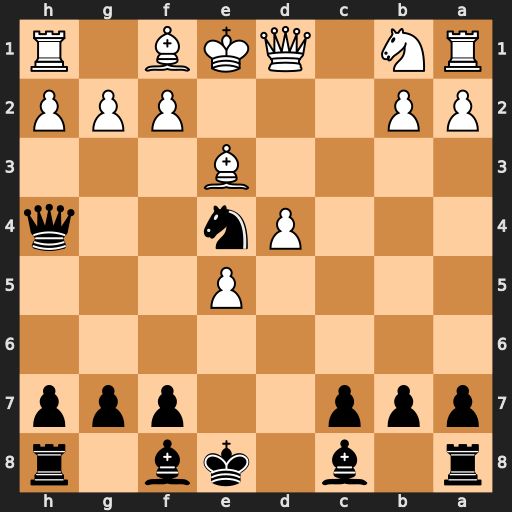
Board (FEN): r1b1kb1r/ppp2ppp/8/4P3/3Pn2q/4B3/PP3PPP/RN1QKB1R
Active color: b
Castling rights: KQkq
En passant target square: -
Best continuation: Bb4+ Nc3 Nxc3 bxc3 Bxc3+